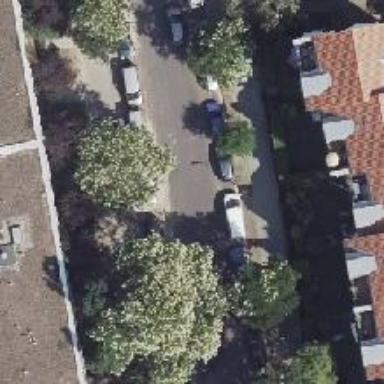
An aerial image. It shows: Parking lane area.